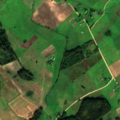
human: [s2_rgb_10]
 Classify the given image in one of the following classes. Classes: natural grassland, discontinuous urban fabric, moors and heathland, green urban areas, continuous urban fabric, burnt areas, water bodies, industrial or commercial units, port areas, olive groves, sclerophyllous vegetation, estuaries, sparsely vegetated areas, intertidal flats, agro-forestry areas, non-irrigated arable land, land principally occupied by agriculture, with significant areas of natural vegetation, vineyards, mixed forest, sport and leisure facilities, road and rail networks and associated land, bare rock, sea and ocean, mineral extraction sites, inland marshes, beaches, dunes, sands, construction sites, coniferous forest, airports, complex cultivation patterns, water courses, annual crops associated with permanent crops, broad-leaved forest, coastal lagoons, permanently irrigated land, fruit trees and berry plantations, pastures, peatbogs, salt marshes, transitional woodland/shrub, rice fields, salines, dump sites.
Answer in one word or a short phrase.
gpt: non-irrigated arable land, pastures, complex cultivation patterns, mixed forest